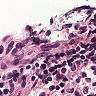
Metastatic tissue present: no